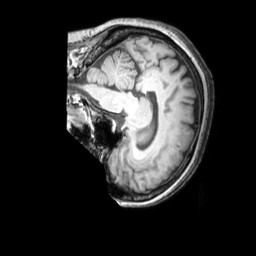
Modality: T1w
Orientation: sagittal
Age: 44
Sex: female
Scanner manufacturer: philips
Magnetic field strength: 3 T
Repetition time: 0.009887 s
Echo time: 0.004605 s